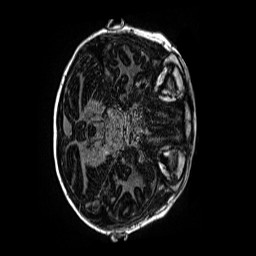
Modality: MP2RAGE
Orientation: axial
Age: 11
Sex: male
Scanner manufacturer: siemens
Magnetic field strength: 3 T
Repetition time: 4 s
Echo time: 0.00299 s